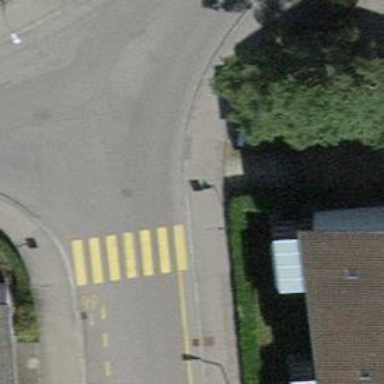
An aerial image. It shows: Uncontrolled road crossing.